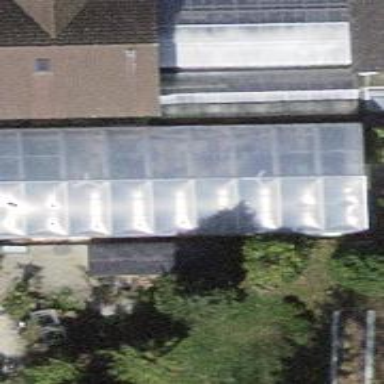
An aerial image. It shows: Greenhouse.